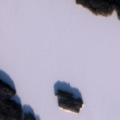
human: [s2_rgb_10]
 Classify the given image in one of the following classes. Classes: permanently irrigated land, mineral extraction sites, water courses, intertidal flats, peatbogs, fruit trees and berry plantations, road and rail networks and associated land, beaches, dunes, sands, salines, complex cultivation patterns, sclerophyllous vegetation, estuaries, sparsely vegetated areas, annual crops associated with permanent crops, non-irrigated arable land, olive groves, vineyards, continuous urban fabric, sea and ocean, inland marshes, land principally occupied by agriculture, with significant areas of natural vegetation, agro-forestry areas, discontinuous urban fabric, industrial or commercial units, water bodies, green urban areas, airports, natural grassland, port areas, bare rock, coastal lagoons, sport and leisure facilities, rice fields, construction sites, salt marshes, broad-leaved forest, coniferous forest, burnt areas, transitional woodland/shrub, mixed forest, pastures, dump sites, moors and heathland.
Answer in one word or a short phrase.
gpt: broad-leaved forest, coniferous forest, mixed forest, water bodies